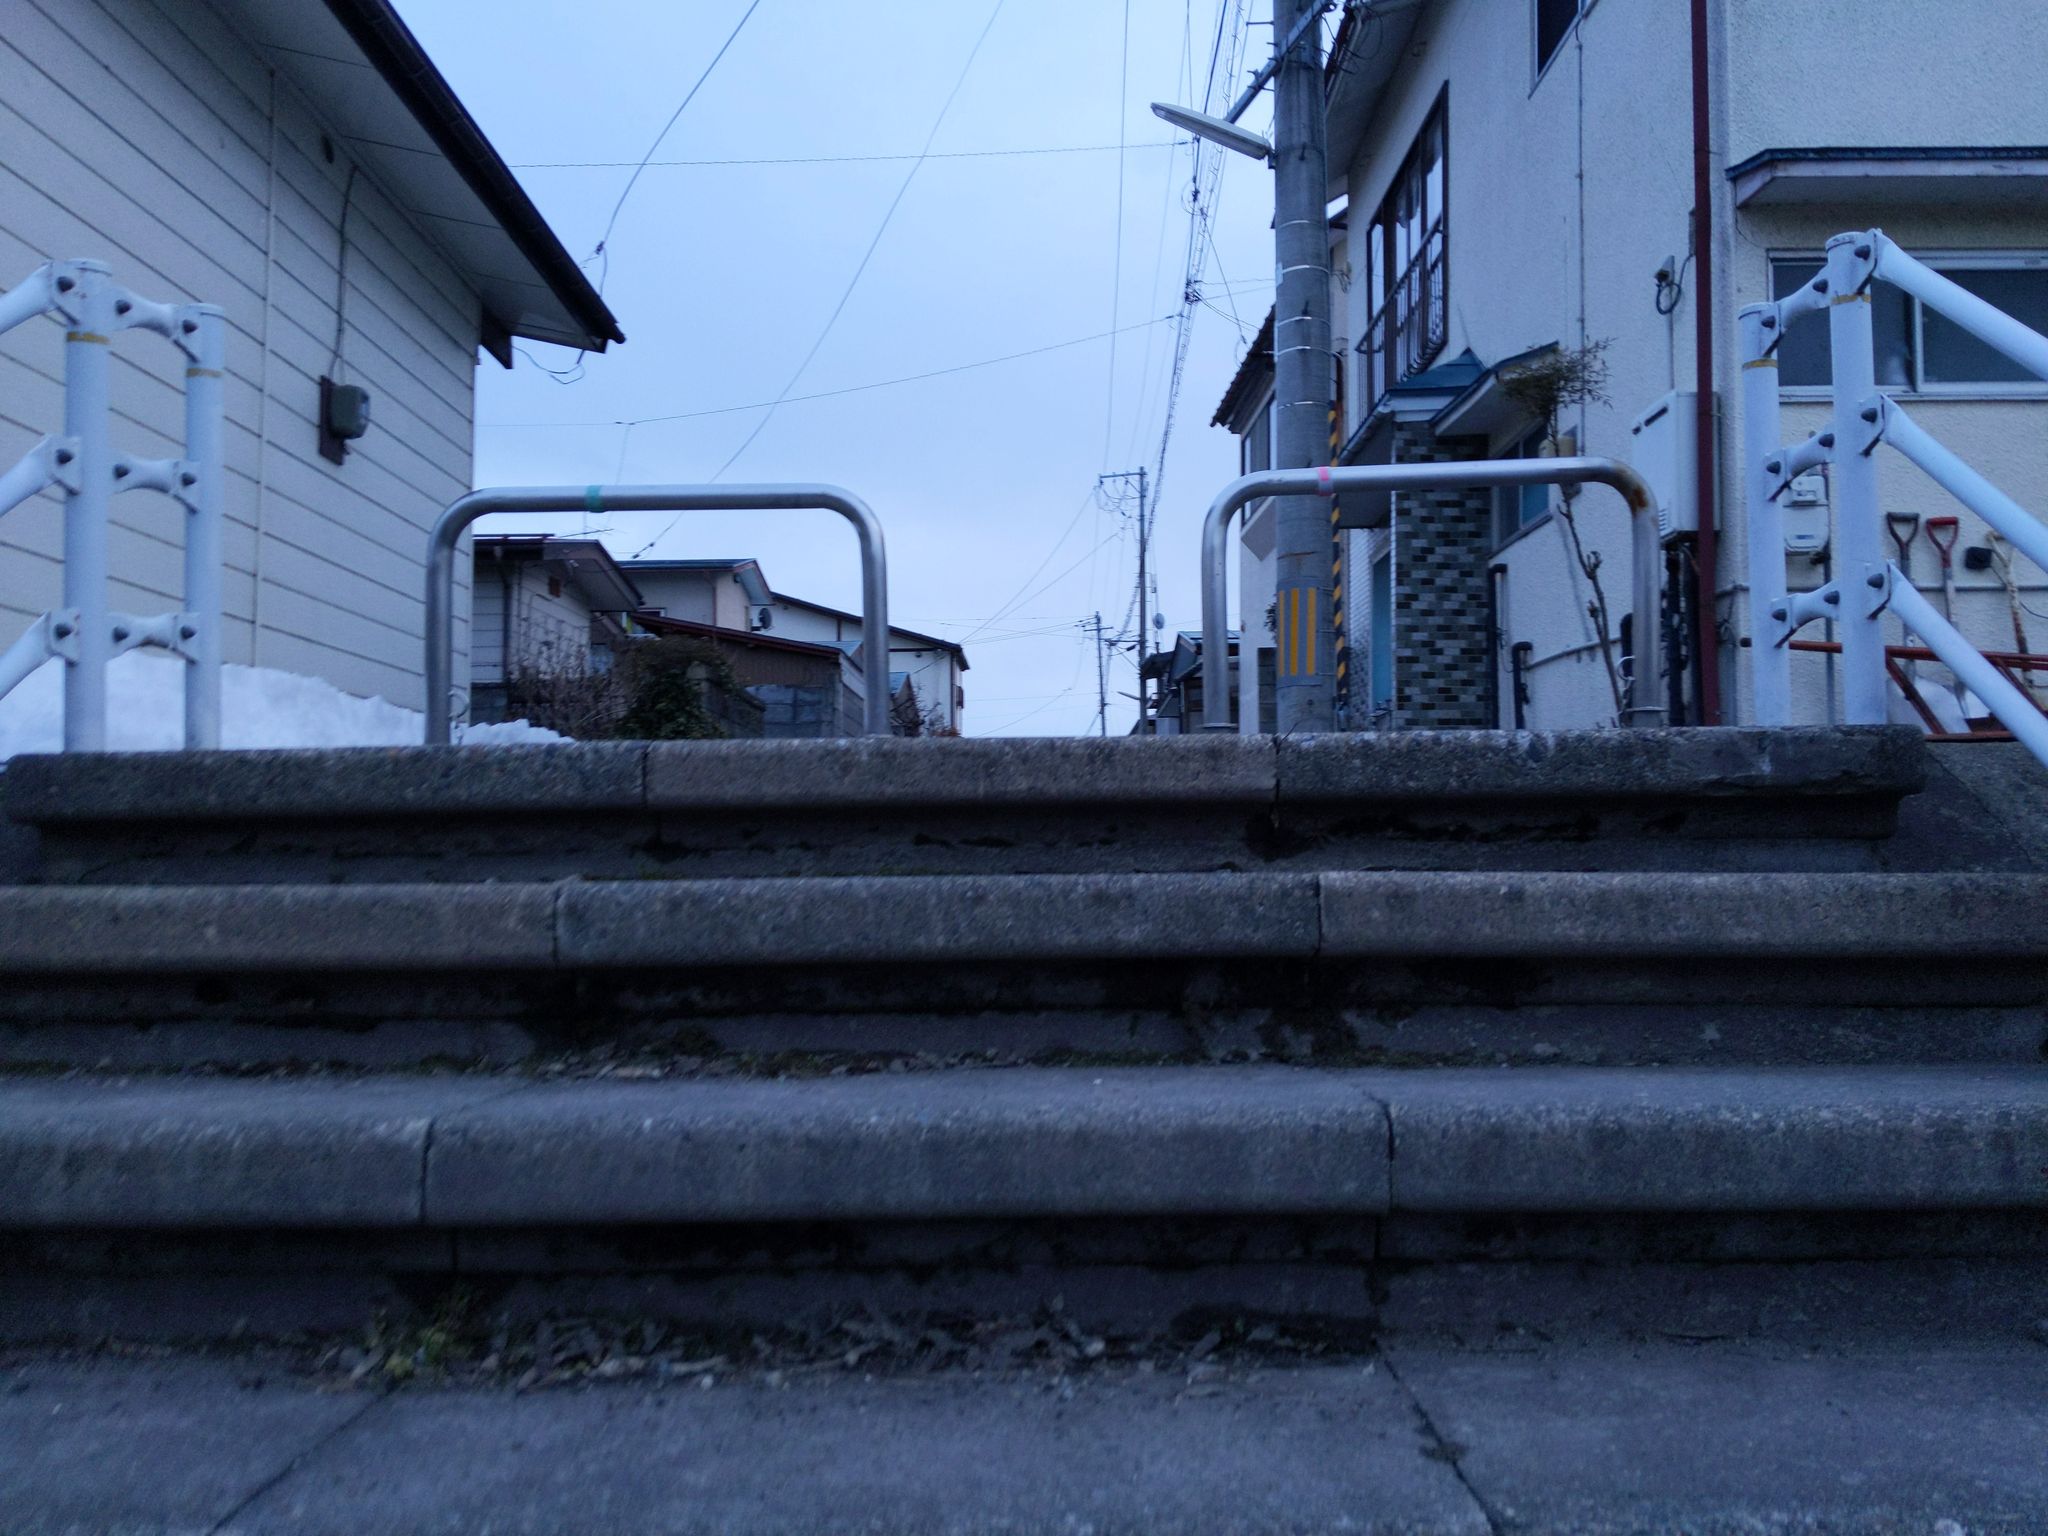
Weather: snowy
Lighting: day
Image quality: good
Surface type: walking surface
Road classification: steps, unclassified
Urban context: urban centre
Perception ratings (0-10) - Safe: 0.36, Lively: 3, Beautiful: 0.67, Boring: 3.55, Depressing: 1.2, Wealthy: 4.19